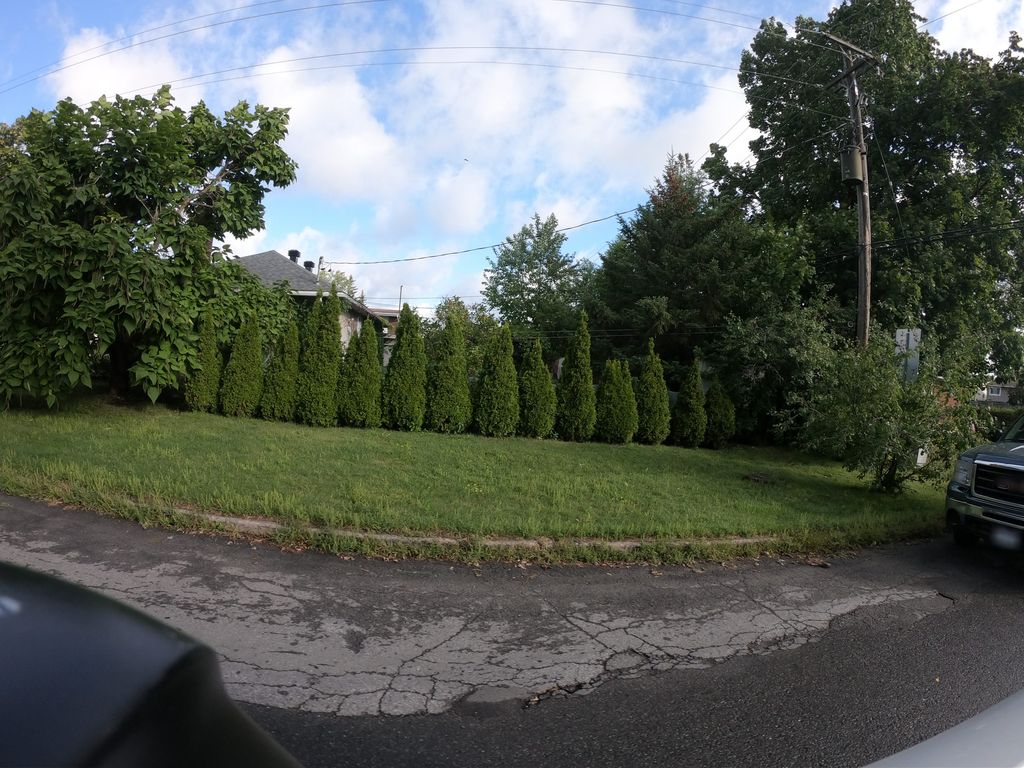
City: ottawa-gatineau